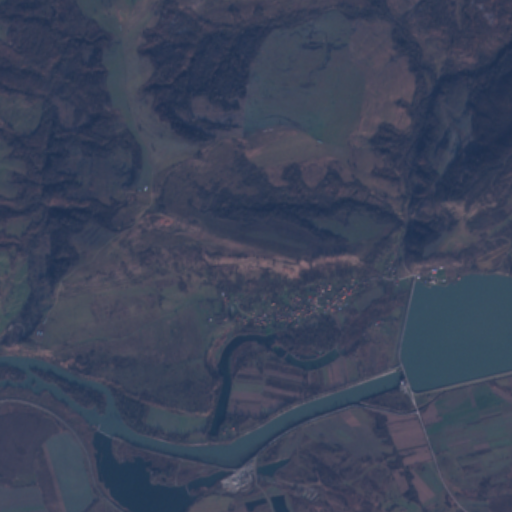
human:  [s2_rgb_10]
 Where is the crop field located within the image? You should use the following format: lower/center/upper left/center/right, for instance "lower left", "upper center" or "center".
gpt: The crop field is located in the lower of the image.
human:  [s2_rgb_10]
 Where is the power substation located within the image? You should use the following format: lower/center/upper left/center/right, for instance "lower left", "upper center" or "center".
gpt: The power substation is located in the lower right of the image.
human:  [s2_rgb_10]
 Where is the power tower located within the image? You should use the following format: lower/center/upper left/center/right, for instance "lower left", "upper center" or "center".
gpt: The power tower is located in the lower right of the image.
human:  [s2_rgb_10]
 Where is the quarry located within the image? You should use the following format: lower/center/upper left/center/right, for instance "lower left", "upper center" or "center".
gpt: The quarry is located in the lower center of the image.
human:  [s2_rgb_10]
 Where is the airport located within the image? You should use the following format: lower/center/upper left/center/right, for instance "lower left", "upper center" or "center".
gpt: There is no airport in the image.